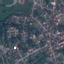
Label: Residential